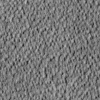
Atmospheric dust classification: not_dusty